Interaction volume radius: 5 \u00c5
Interaction volume height: 25 \u00c5
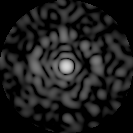
Disorder parameter: 0.8625